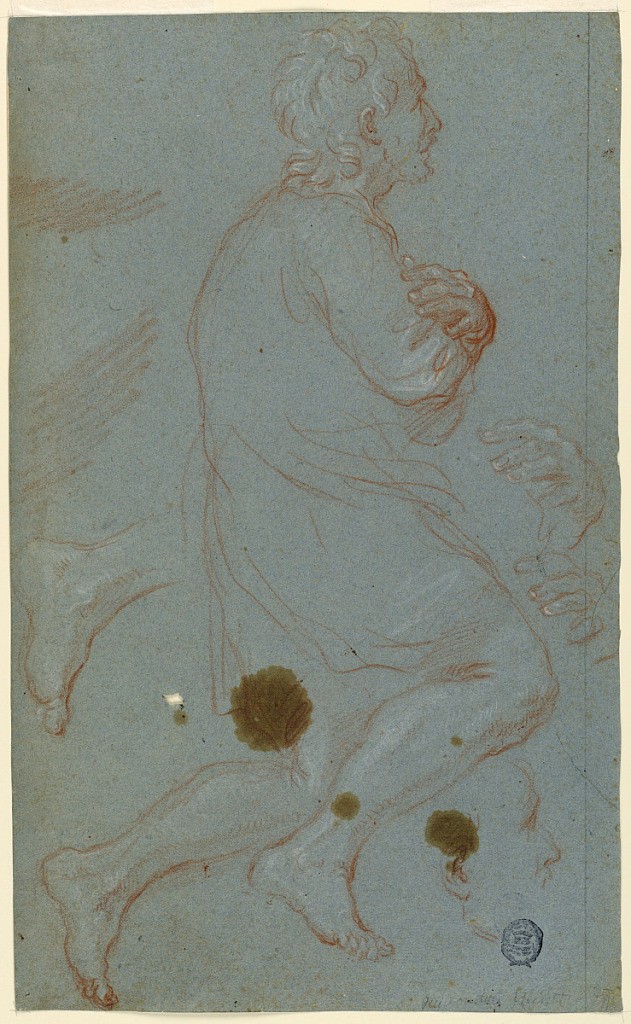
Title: Studies probably for an Adoration of the Shepherds
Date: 1775–1800
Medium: Red and white chalk on blue paper
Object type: Drawing
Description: Vertical composition with chalk sketch of the Shepherds. On the obverse there is a kneeling shepherd shown in profile turned to the right, with arms crossed over his breast. Studies for the right foot and for the right hand are beside, reverse, horizontally. At left is the lower part of the lying Babe shown in profile. Below are six studies for a right hand leaning upon an entablature. Above is the head of a child and an open book. At right are draperies. By the same artists as 1901-39-79